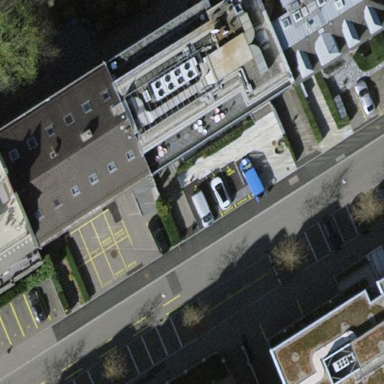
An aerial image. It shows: Commercial building with flat roof.